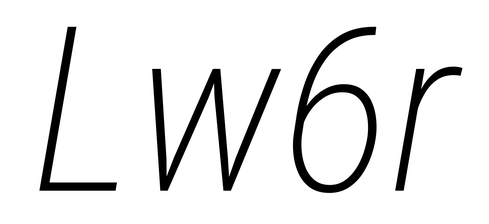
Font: Roboto-Italic_Condensed_ExtraLight_Italic